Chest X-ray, AP view. Patient: 42 years old, sex F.
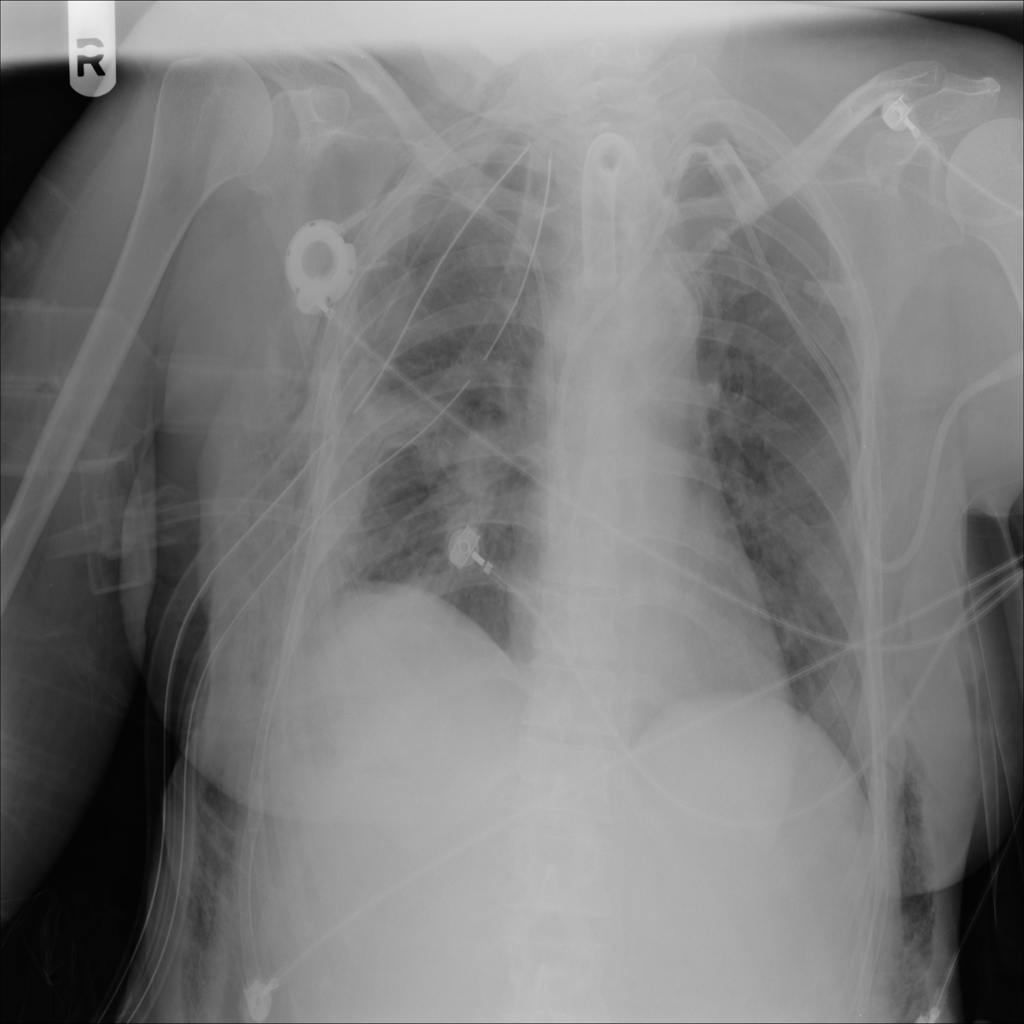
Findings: No Finding